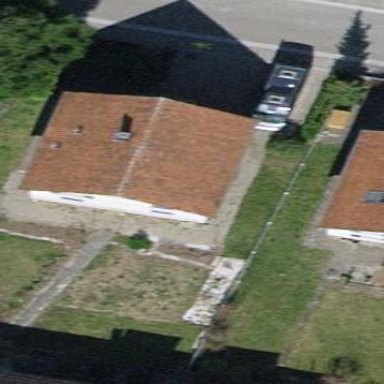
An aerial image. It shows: Detached building with gabled roof.